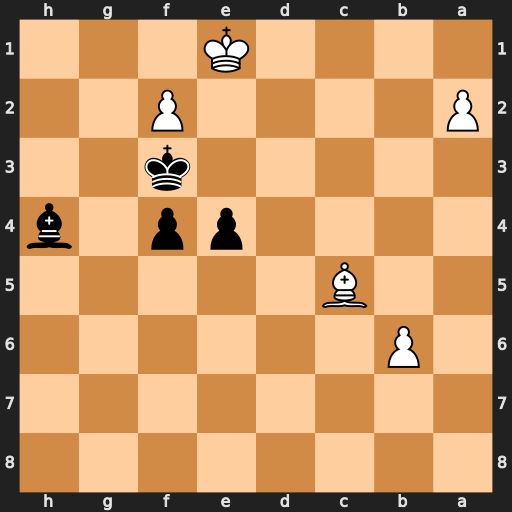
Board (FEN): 8/8/1P6/2B5/4pp1b/5k2/P4P2/4K3
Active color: b
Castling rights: -
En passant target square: -
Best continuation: e3 b7 Bxf2+ Kd1 e2+